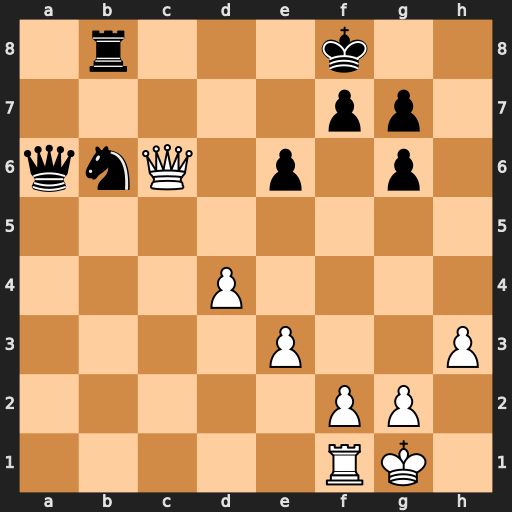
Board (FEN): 1r3k2/5pp1/qnQ1p1p1/8/3P4/4P2P/5PP1/5RK1
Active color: w
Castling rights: -
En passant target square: -
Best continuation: Qd6+ Kg8 Qxb8+